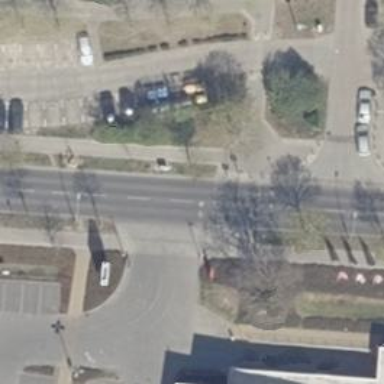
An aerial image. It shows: Crossing with traffic signals.